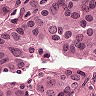
Metastatic tissue present: yes